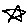
Label: star